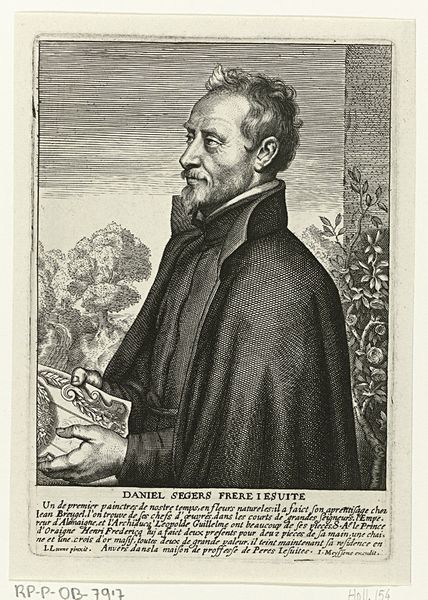
Titel: Portret van Daniël Seghers
Künstler: Pieter de (II) Jode
Standort: Amsterdam
Institution: Rijksmuseum
Schlagwörter: manteau, blanc, noir, papier, personne